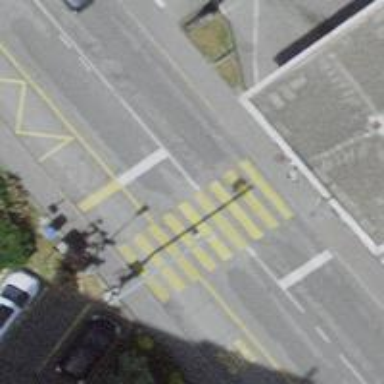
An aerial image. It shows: Road with traffic signals.